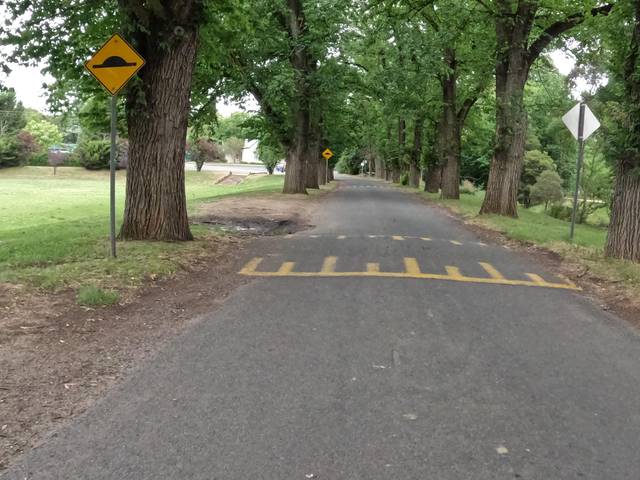
Region: Australia
Coordinates: -37.055, 144.213